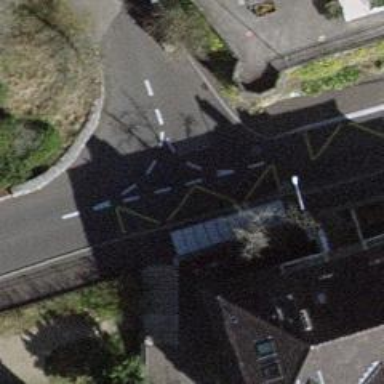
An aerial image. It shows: Bus stop with shelter. It is platform for public transport.